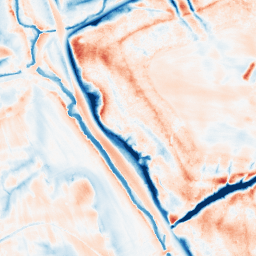
Category: edge_preserving
Decomposition family: guided
Decomposition parameters: radius: 8
eps: 1
Upsampling method: edge_directed
Upsampling parameters: scale: 4
Upsampling scale: 4